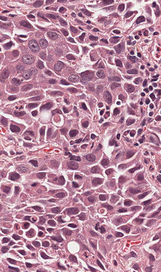
Tumor epithelial tissue: yes
Tumor-associated stroma tissue: no
Normal tissue: no